Question: I want to order the items in 'listview' by the time or payment or name I'm use now the 'combobox' but i want to do it from the 'listview' header when i clicked on header column i want the 'listview' sorted by it , i'm use this code with the combo box please help me.

'''
Private Sub OrderBy()
Try
Dim OB As String
If ComboBox1.Text = "ID" Then
OB = "ID"
ElseIf ComboBox1.Text = "Name" Then
OB = "StudentName"
ElseIf ComboBox1.Text = "Payment" Then
OB = "Payment"
ElseIf ComboBox1.Text = "Time" Then
OB = "LessonTime"
ElseIf ComboBox1.Text = "Date" Then
OB = "LessonDate"
End If
Dim dt As New DataTable
Dim ds As New DataSet
ds.Tables.Add(dt)
Dim da As New OleDbDataAdapter("select * from Tend order by " & OB & "", con)
da.Fill(dt)
Dim myrow As DataRow
For Each myrow In dt.Rows
ListView1.Items.Add(myrow.Item(0))
ListView1.Items(ListView1.Items.Count - 1).SubItems.Add(myrow.Item(1))
ListView1.Items(ListView1.Items.Count - 1).SubItems.Add(myrow.Item(2))
ListView1.Items(ListView1.Items.Count - 1).SubItems.Add(myrow.Item(3))
ListView1.Items(ListView1.Items.Count - 1).SubItems.Add(myrow.Item(4))
ListView1.Items(ListView1.Items.Count - 1).SubItems.Add(myrow.Item(5))
Next
'''
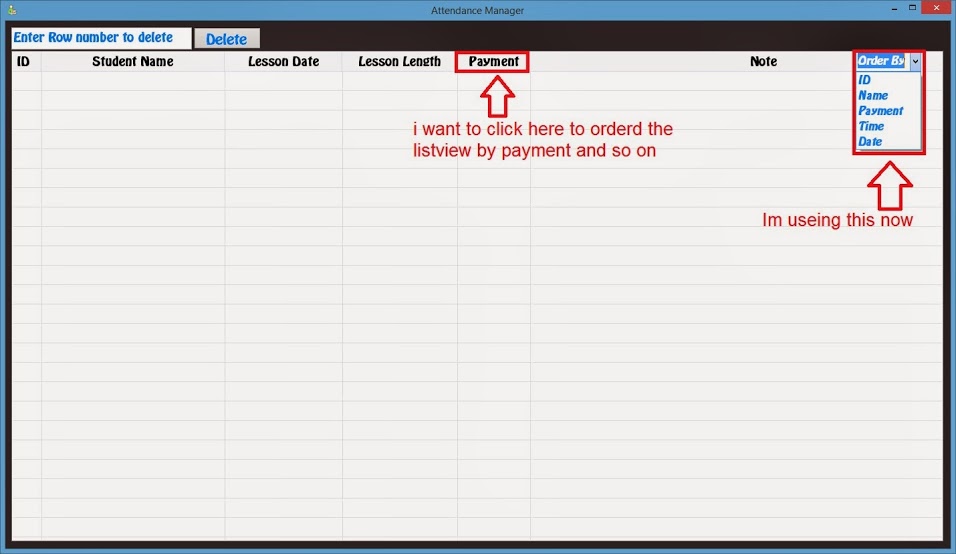
Answer: Explaining better, use the 'ColumnClick' event and use 'e.Column' to know the index of column that was clicked
EDIT: This isn't the best way to do it, but it is the easiest way for you now.
'''
Private Sub OrderBy(Col as Integer)
Try
Dim OB As String
Select Case Col
'Depending on the order of columns in your table
Case 0
OB = "ID"
Case 1
OB = "StudentName"
Case 2
OB = "Payment"
Case 3
OB = "LessonTime"
Case 4
OB = "LessonDate"
End Select
Dim dt As New DataTable
Dim ds As New DataSet
ds.Tables.Add(dt)
Dim da As New OleDbDataAdapter("select * from Tend order by " & OB & "", con)
da.Fill(dt)
ListView1.Items.Clear
For Each myrow As DataRow In dt.Rows
Dim item = ListView1.Items.Add(myrow.Item(0))
item.SubItems.Add(myrow.Item(1))
item.SubItems.Add(myrow.Item(2))
item.SubItems.Add(myrow.Item(3))
item.SubItems.Add(myrow.Item(4))
item.SubItems.Add(myrow.Item(5))
Next
End Try
End Sub
Private Sub ColumnClick(ByVal o As Object, ByVal e As ColumnClickEventArgs) Handles ListView1.ColumnClick
OrderBy(e.Column)
End Sub
'''